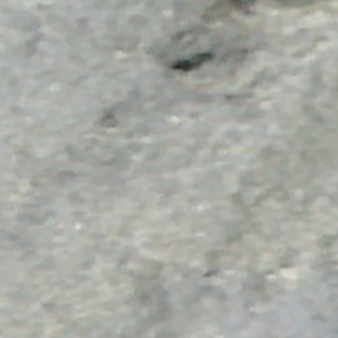
Label: other